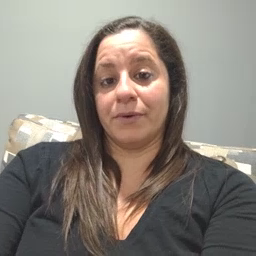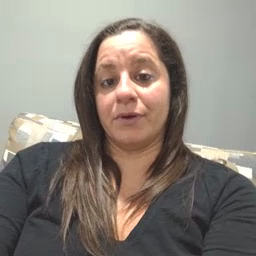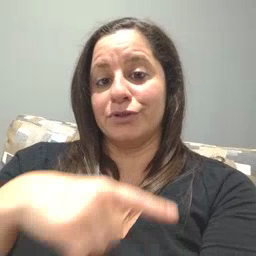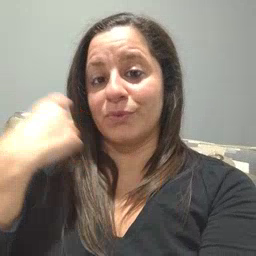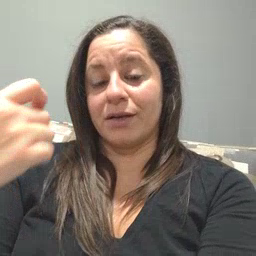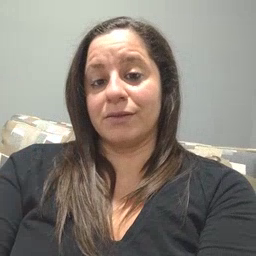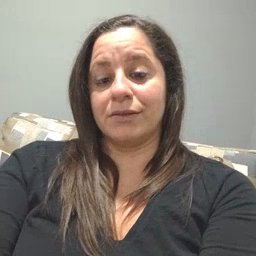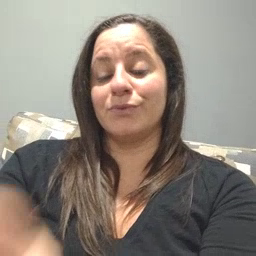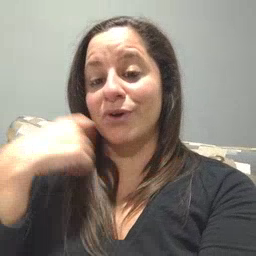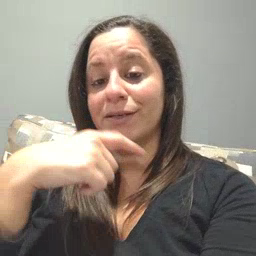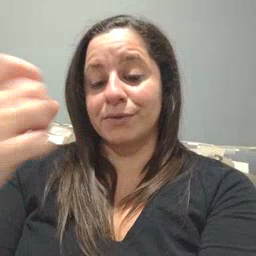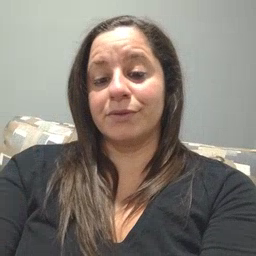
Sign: dryer